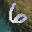
Label: 6